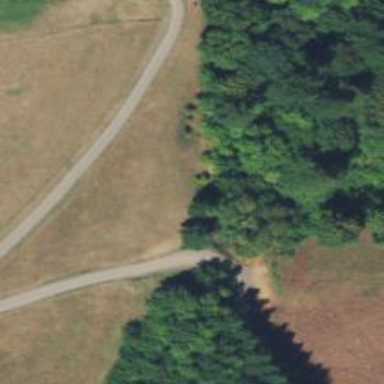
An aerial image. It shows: Service road.